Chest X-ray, PA view. Patient: 16 years old, sex M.
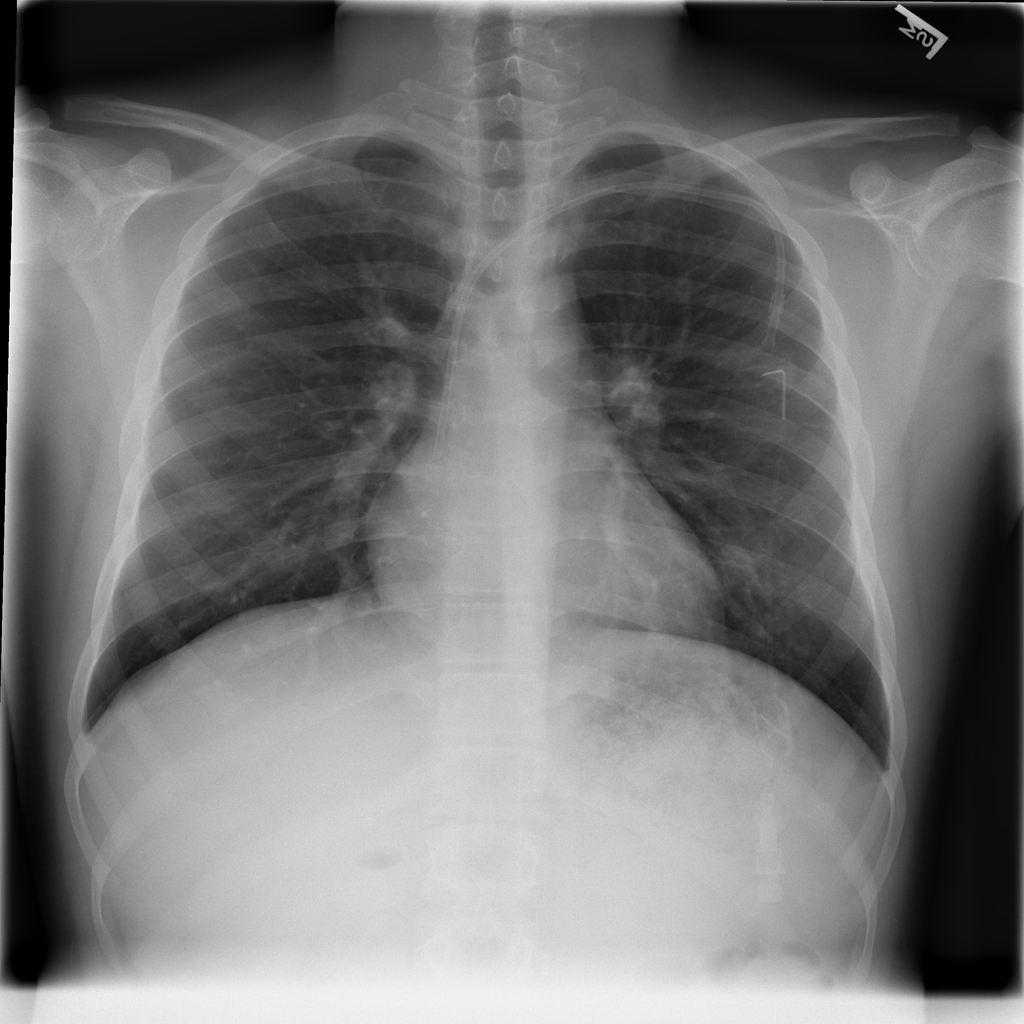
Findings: No Finding